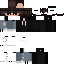
A male human skin with dark skin, wearing brown long hair dressed in a black hoodie and gray jeans, featuring a closed mouth.